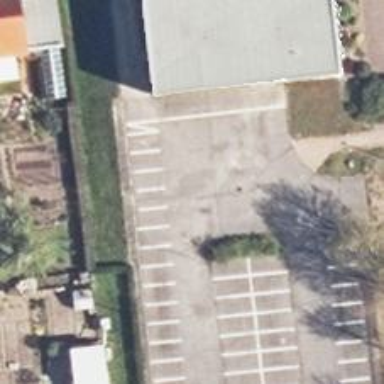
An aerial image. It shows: Parking aisle designated as service road.